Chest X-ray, AP view. Patient: 68 years old, sex F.
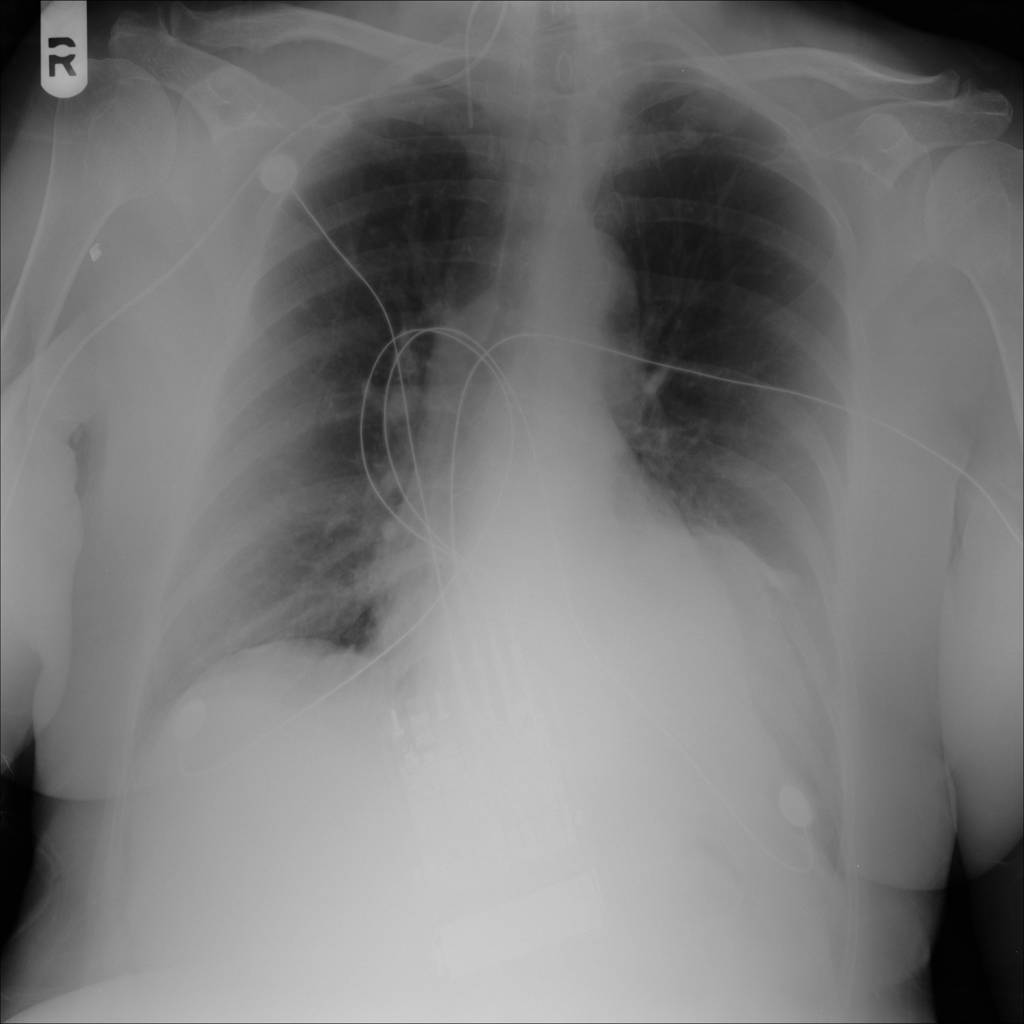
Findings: Effusion, Pleural_Thickening